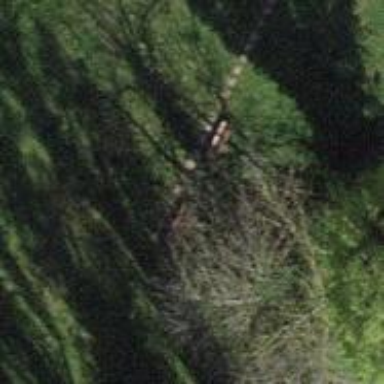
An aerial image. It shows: Bench.